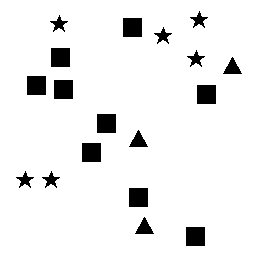
Squares: 9
Triangles: 3
Stars: 6
Total shapes: 18